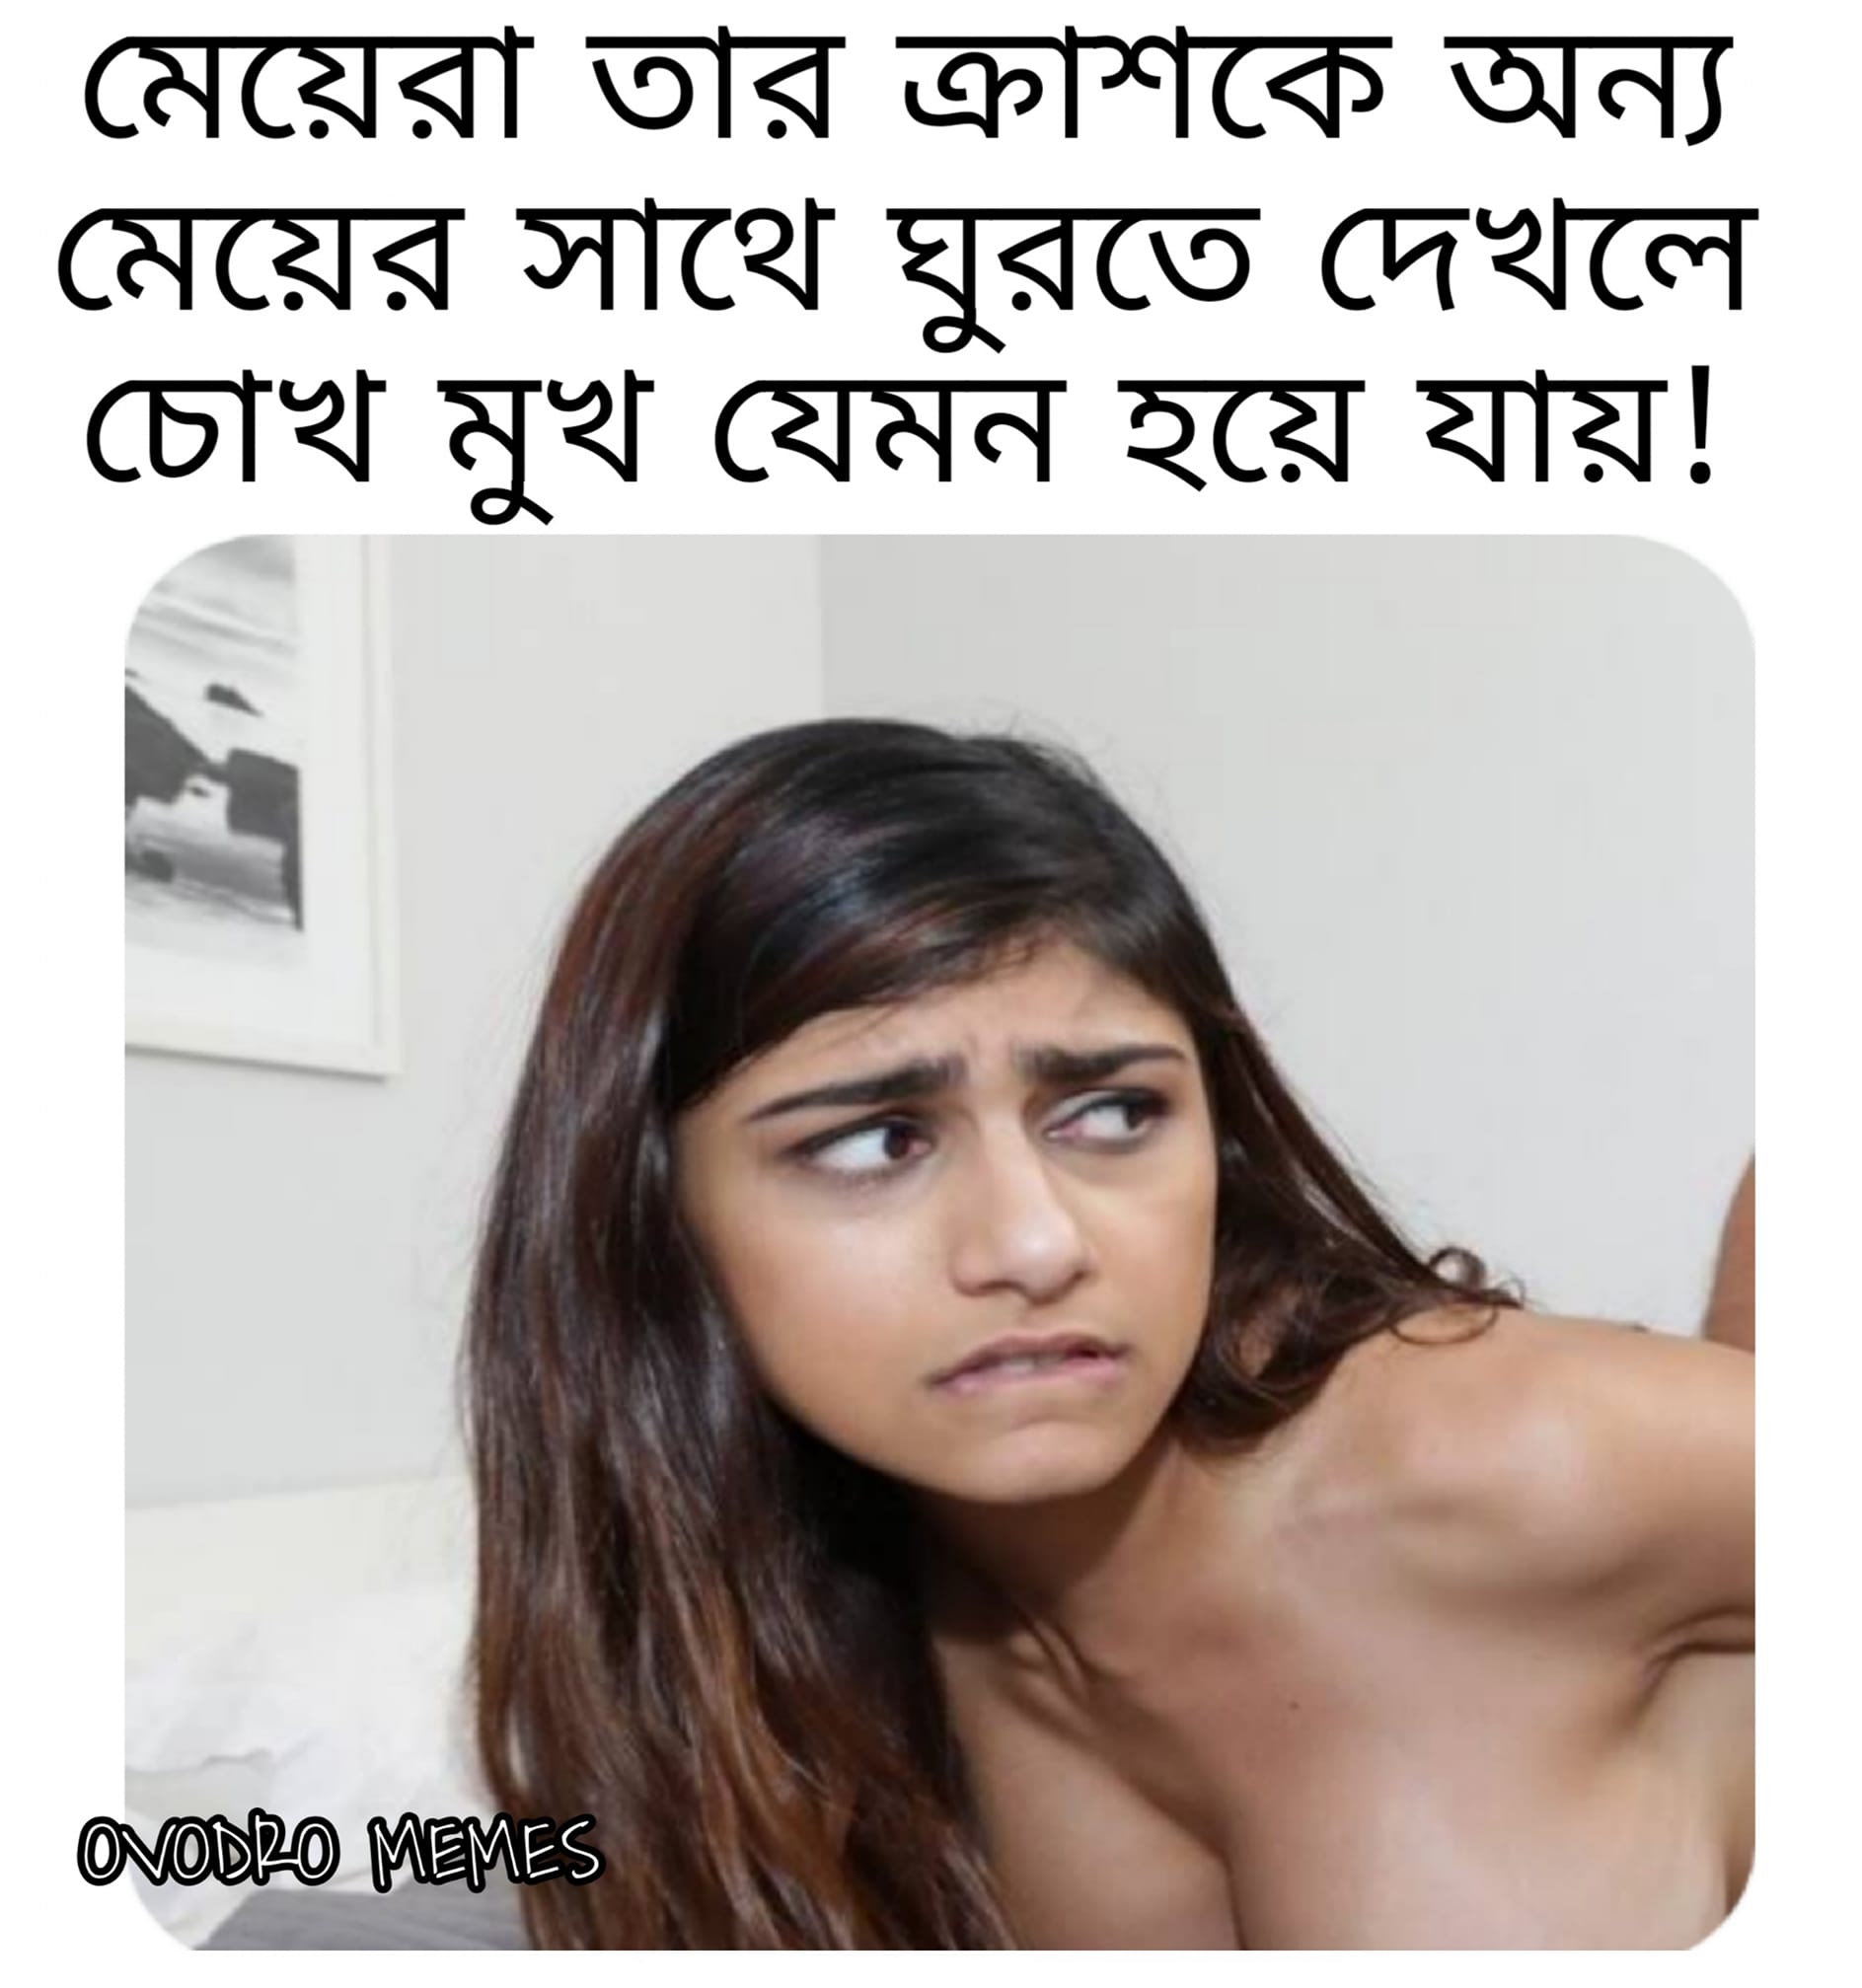
Caption: মেয়েরা তার ক্রাশকে অন্য মেয়ের সাথে ঘুরতে দেখলে চোখ মুখ যেমন হয়ে যায় !
Label: hate